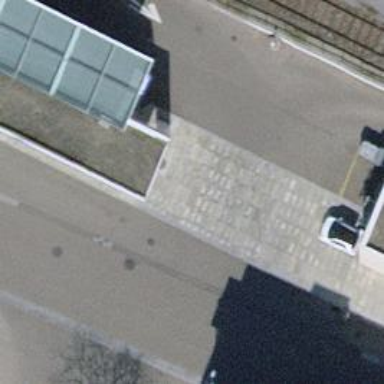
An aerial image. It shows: Platform for public transport. The platform is located by the road.